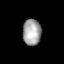
Tissue: lung
Cell type: Others
Senescence score: 0.202
Nuclear area (px): 476
Mean DAPI intensity: 161.971